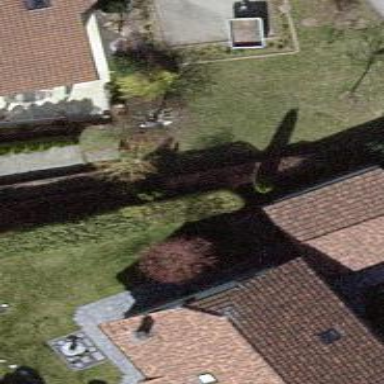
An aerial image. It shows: Simple and straightforward house.